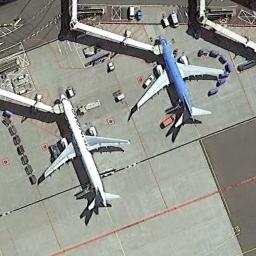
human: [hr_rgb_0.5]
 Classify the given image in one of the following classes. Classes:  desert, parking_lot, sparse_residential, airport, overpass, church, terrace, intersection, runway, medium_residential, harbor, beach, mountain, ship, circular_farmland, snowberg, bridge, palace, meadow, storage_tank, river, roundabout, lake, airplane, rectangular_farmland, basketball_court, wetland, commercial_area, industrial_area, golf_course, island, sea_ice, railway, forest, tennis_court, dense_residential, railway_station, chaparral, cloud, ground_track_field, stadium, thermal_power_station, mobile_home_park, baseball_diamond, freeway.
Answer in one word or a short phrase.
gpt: airplane